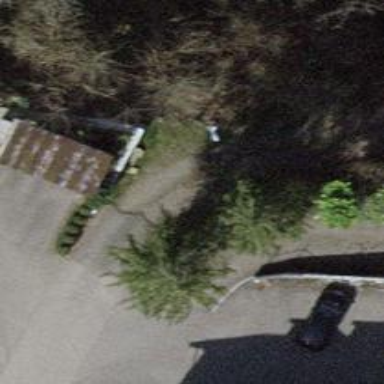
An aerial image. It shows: Brown bench in the vicinity.